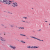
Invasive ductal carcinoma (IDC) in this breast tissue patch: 1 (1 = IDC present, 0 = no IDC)